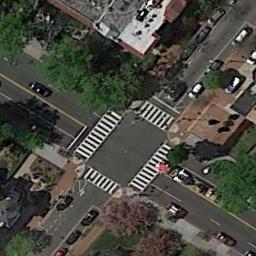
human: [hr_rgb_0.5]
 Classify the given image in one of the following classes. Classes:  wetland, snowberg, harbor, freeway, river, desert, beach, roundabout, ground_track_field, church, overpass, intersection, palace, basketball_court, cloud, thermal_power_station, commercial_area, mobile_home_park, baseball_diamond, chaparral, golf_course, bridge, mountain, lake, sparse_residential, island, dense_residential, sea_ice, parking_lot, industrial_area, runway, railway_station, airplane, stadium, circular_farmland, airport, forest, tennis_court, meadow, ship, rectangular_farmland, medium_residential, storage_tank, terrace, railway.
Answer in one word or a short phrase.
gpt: intersection